Question: I m Creating a custom alertview With Background image and one button (to dismiss the alert view).But the button action is not calling

here is my code.
In .h file
'''
UIAlertView *alert;
'''
In .m file
'''
alert = [[UIAlertView alloc] init];
[alert setTitle:nil];
[alert setMessage:nil];
[alert setDelegate:self];
UIImage *alertImage = [UIImage imageNamed:@"stopthegame.png"];
UIImageView *backgroundImageView = [[UIImageView alloc] initWithImage :alertImage];
backgroundImageView.frame = CGRectMake(0, 0, 282, 160);
backgroundImageView.contentMode = UIViewContentModeScaleToFill;
[alert addSubview:backgroundImageView];
UIButton *alertok = [UIButton buttonWithType:UIButtonTypeCustom];
alertok.frame = CGRectMake(105, 110, 75,40);
UIImage *buttonImageNormal = [UIImage imageNamed:@"yesorno.png"];
UIImage *strechableButtonImageNormal = [buttonImageNormal stretchableImageWithLeftCapWidth:12 topCapHeight:0];
[alertok setBackgroundImage:strechableButtonImageNormal forState:UIControlStateNormal];
UIImage *buttonImagePressed = [UIImage imageNamed:@"instructionok.png"];
UIImage *strechableButtonImagePressed = [buttonImagePressed stretchableImageWithLeftCapWidth:12 topCapHeight:0];
[alertok setBackgroundImage:strechableButtonImagePressed forState:UIControlStateHighlighted];
[alertok setTitle:@"OK" forState:UIControlStateNormal];
[alertok setTitleColor:[UIColor whiteColor] forState:UIControlStateNormal ];
[alert addSubview:alertok ];
[alertok addTarget:self action:@selector(buttonClicked:) forControlEvents:UIControlEventTouchUpInside];
[alert show];
'''
Here is the code to dismiss the alert
'''
- (IBAction)buttonClicked:(id)sender
{
[alert dismissWithClickedButtonIndex:0 animated:YES];
'''
}
some one please help. Thanks in advance
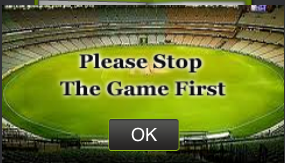
Answer: Something like this you create in a custom subclass UIView and call it out when needed. <URL>
'''
+(void)showCustomPop:(CustomAlertViewType)type inView:(UIView*)view WithTitle:(NSString
*)title Message:(NSString *)message actionButtonTitle:(NSString*)actionTitle
action:(void*)sel cancelButtonTitle:(NSString *)cancelTitle;
'''